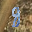
Label: 8